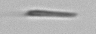
Label: fiber